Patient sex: F
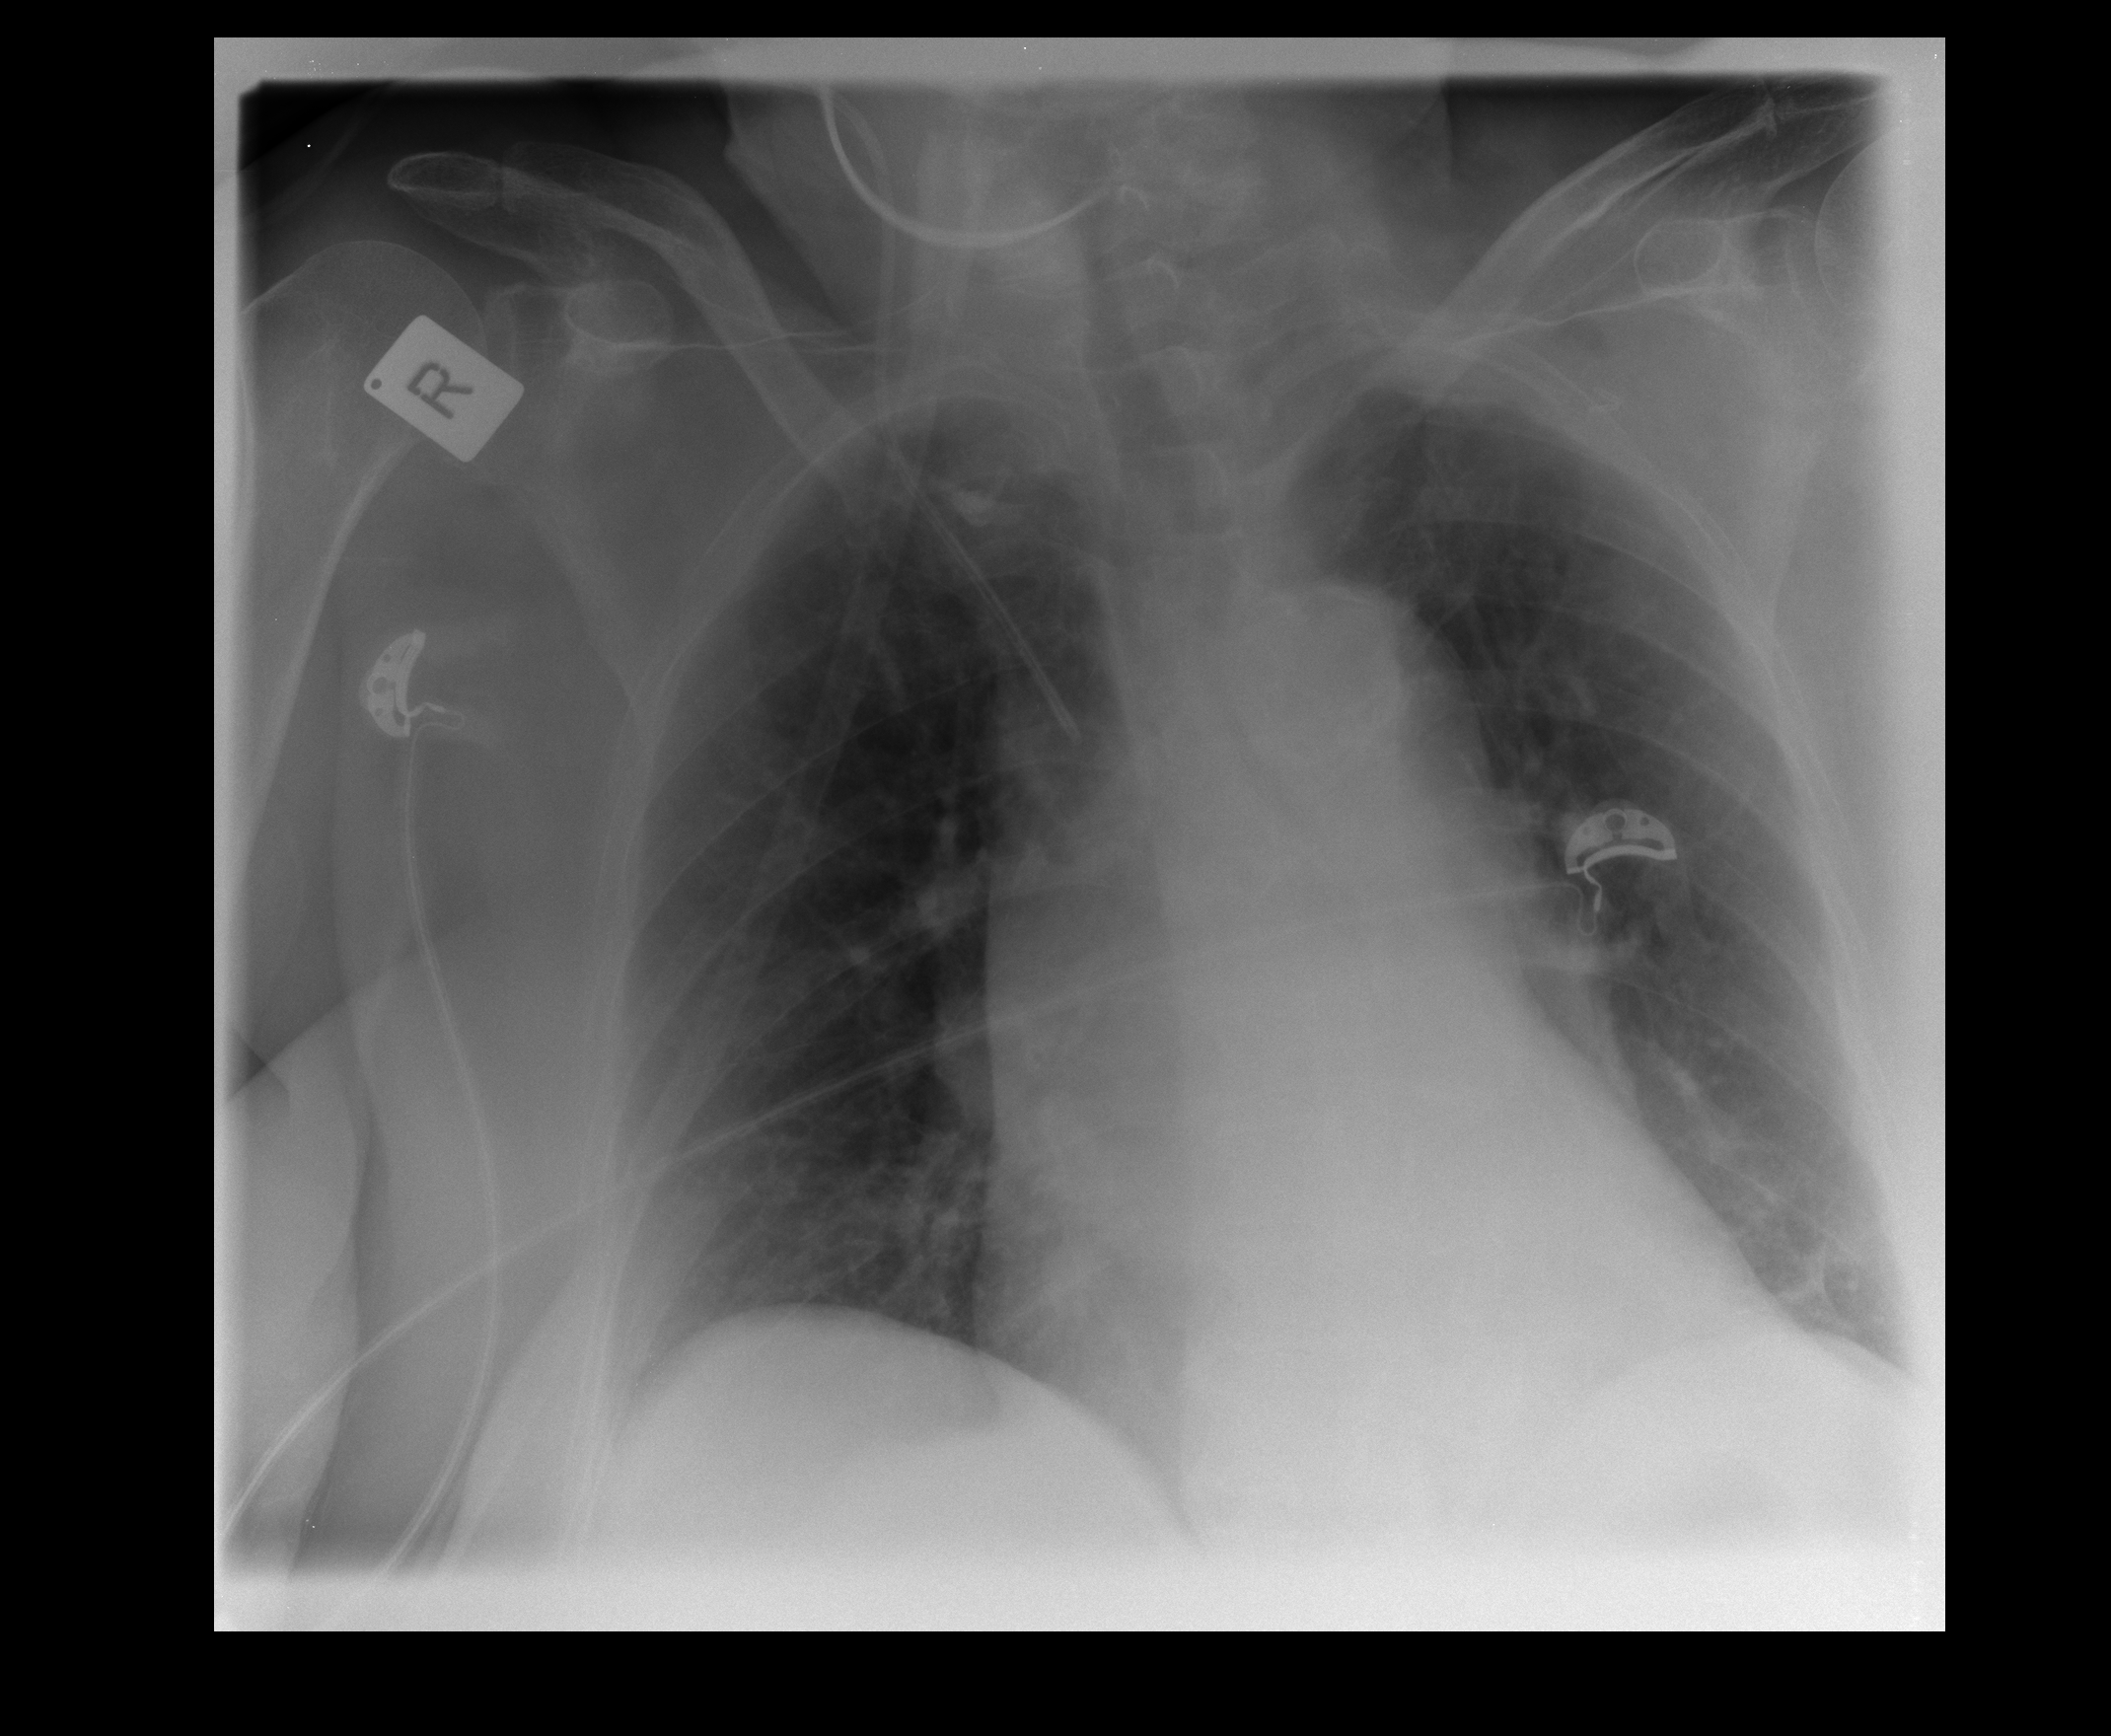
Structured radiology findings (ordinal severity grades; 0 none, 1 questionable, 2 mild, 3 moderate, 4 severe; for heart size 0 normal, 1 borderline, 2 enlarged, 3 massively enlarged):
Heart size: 0
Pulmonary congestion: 1
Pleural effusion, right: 0
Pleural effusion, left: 0
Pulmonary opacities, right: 0
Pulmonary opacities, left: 0
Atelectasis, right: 2
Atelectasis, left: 2